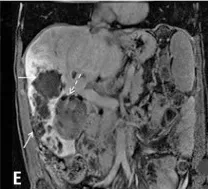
Magnetic resonance imaging of upper abdomen in T1, with fat saturation, after contrast, in the axial, and ,coronal sections: in B, and . In D and E, 2 months after SIRT, there are extensive necrotic areas of infiltrating lesions in the right hepatic lobe (white arrows). Complete necrosis of the tumor lesion in the gallbladder bed stand out (dotted white arrow).
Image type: radiology (mri)